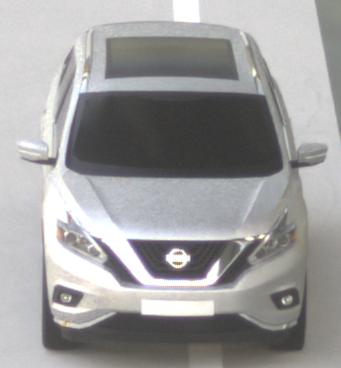
Make: Nissan
Model: Murano
Detailed model: Gen. 3 Z52
Model produced from: 2015
Doors: 5
Color: white
Road condition: dry road
Daytime: sunrise or sunset
Contrast: medium contrast